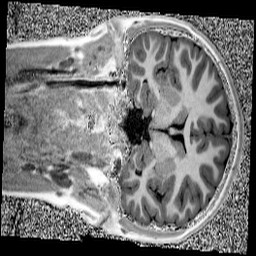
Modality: UNIT1
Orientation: coronal
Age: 11
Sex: female
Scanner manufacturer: siemens
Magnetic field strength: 3 T
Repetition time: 4 s
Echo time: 0.00299 s